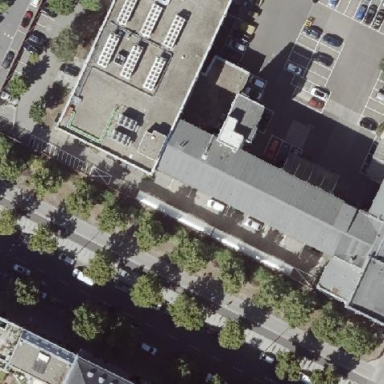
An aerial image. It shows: Office building.